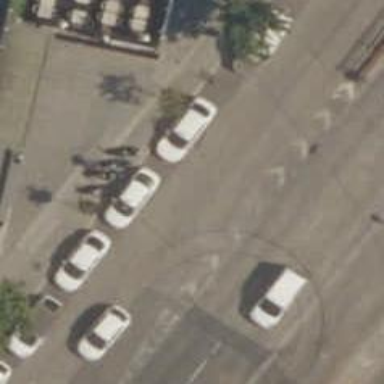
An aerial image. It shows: Taxi stand.